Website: slack
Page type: payment
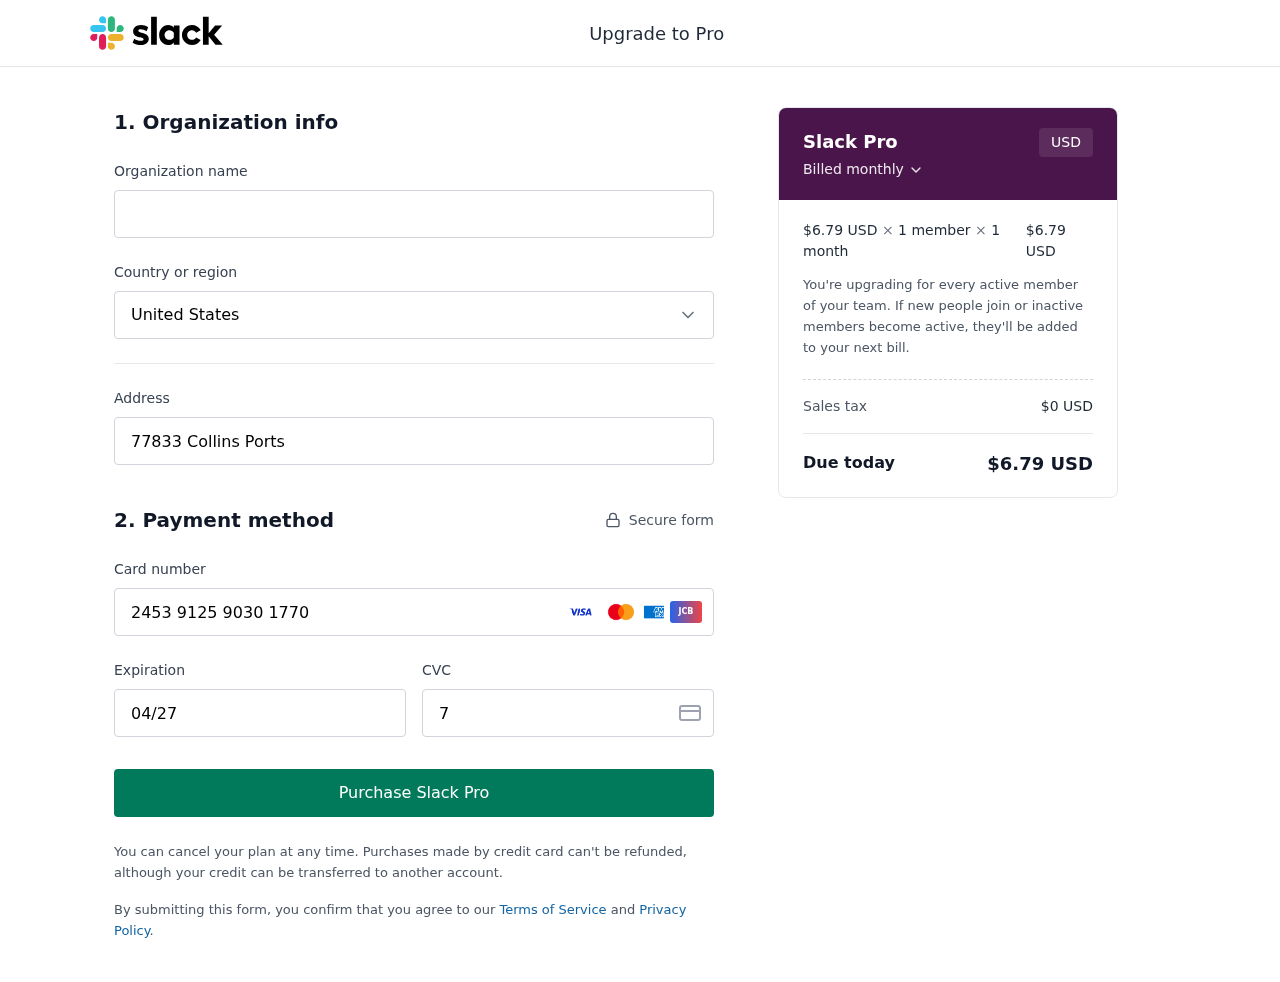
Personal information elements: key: PII_CARD_CVV
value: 783
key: PII_CARD_EXPIRY
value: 04/27
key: PII_CARD_NUMBER
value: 2453 9125 9030 1770
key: PII_COUNTRY
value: United States
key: PII_STREET
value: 77833 Collins Ports
Product elements: key: PRODUCT1_PRICE
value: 6.79
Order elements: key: ORDER_SUBTOTAL
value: $6.79 USD
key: ORDER_TAX
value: $0 USD
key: ORDER_TOTAL
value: $6.79 USD